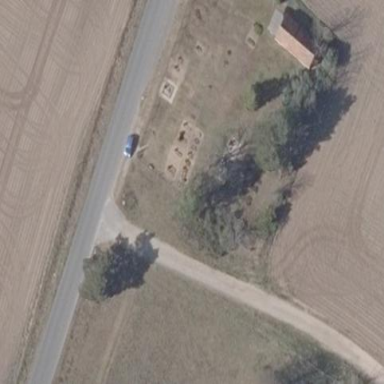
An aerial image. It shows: Graveyard.